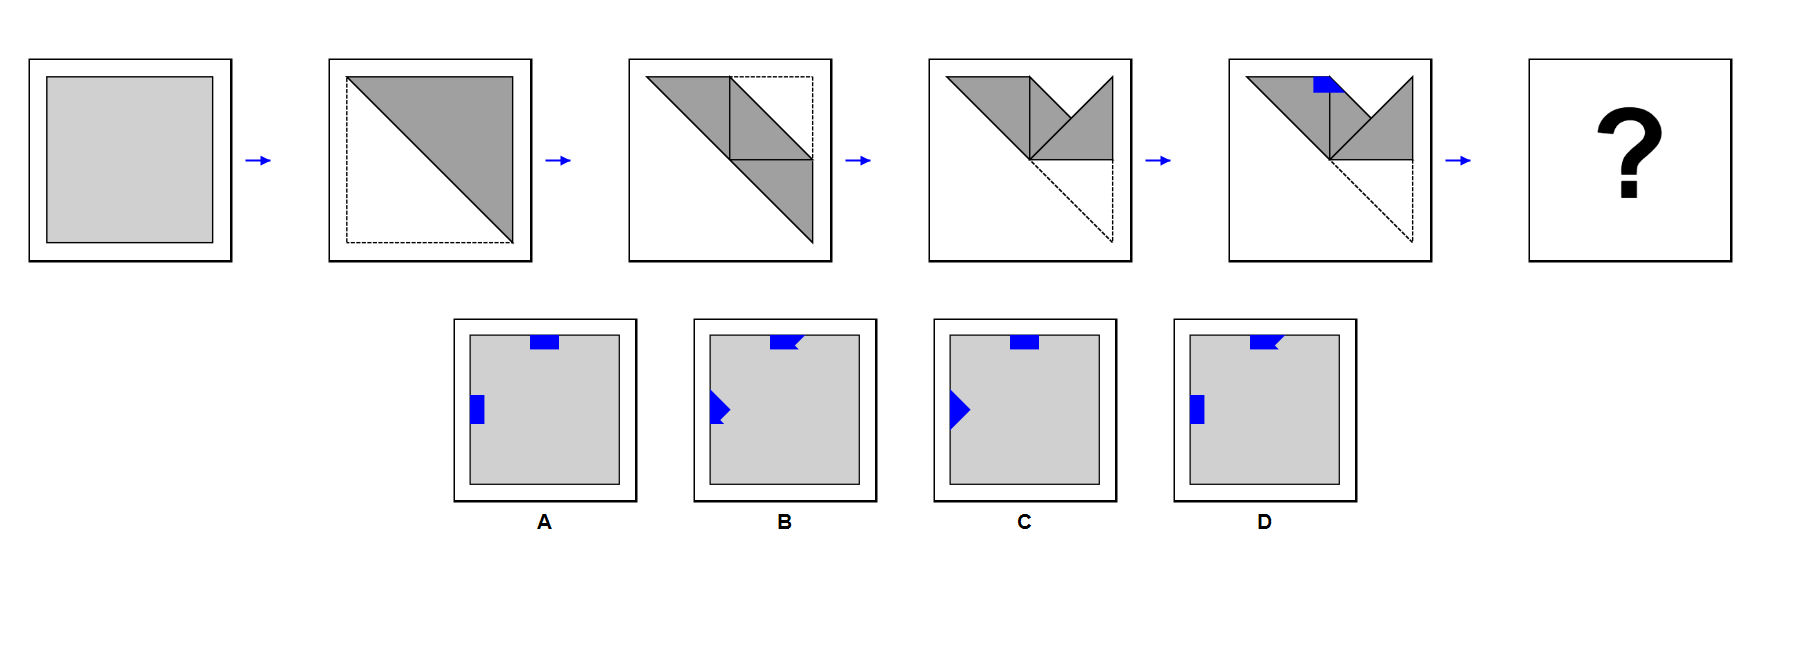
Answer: A